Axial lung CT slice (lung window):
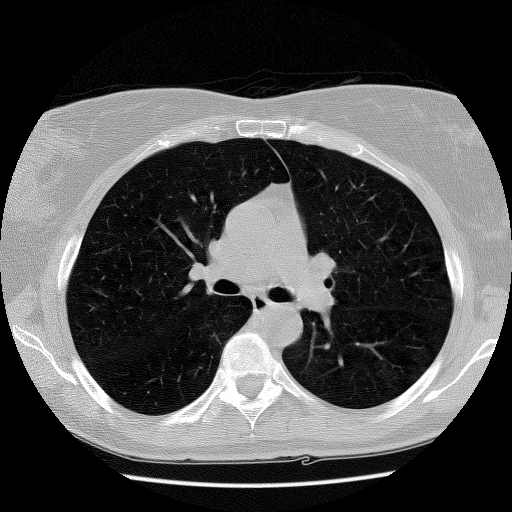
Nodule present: no